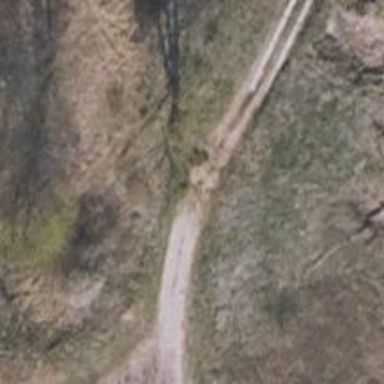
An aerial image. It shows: Gravel track with grade 2 tracktype.